Field crop: maize
Growth stage: 2
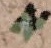
Species: chenopodium